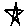
Label: star